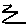
Label: zigzag